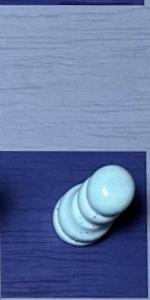
Label: Pawn_White